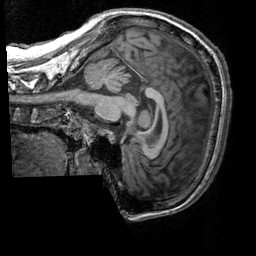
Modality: T1w
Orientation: sagittal
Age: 33
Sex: male
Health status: healthy
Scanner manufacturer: siemens
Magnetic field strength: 3 T
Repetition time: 2.3 s
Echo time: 0.00303 s